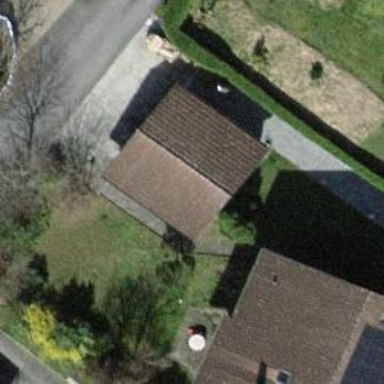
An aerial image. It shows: Garage.